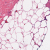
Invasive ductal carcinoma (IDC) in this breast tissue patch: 0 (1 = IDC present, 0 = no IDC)